Question: For the purpose of testing the parallel for loop in OpenCV, I created the following code, which just takes a matrix and does some manipulations and outputs another matrix. The parallel code is supposed to give the same results as given by the serial code. However, it is not the case.
Before compiling the code, . (Otherwise the parallelization will not be taken into account and will be treated as serial code, thus you'll obviously obtain the same results.)
'''
#include <opencv2/core/core.hpp>
#include "opencv2/highgui.hpp"
#include "opencv2/imgproc.hpp"
#include <iostream>
using namespace cv;
using namespace std;
class Parallel_process : public cv::ParallelLoopBody
{
private:
const Mat& im;
Mat& out;
int r;
public:
Parallel_process(const Mat& inputIm, int radius, Mat& outputIm)
: im(inputIm), out(outputIm), r(radius){}
virtual void operator()(const cv::Range& range) const
{
//cout << "start=" << range.start<< " end=" << range.end<<endl;
//cout << endl;
for(int y = range.start; y < range.end; y++)
{
//cout << " " << y;
for(int x=0; x< im.cols - r; x++)
{
out(Rect(x,y,r,r)) = im(Rect(x,y,r,r))*im(Rect(x,y,r,r));
//cout<<im(Rect(x,y,r,r))<<endl;
}
}
}
};
int main(int , char** )
{
double start, timeSec;
int n = 5, r = 2;
/// Define a matrix
Mat M = Mat(n, n, CV_32F);
//randu(M, 0, 1);
for(int y=0; y< M.rows; y++)
{
for(int x=0; x< M.cols; x++)
{
M.at<float>(x,y) = abs(x-y);
}
}
//cout<<M<<endl;
Mat M1 = M.clone();
Mat M2 = M.clone();
/// Serial loop
start = (double)getTickCount();
for(int y=0; y< M1.rows - r; y++)
{
for(int x=0; x< M1.cols - r; x++)
{
M1(Rect(x,y,r,r)) = M(Rect(x,y,r,r))*M(Rect(x,y,r,r));
}
}
timeSec = (getTickCount() - start) / getTickFrequency();
cout << "Non parallel time: " << timeSec << "s" << endl;
//cout<<M1<<endl;
/// Parallel loop
start = (double)getTickCount();
parallel_for_(Range(0,(int)M2.rows-r), Parallel_process(M,r,M2));
timeSec = (getTickCount() - start) / getTickFrequency();
cout << "Parallel time: " << timeSec << "s" << endl;
//cout<<M2<<endl;
/// Check the results
cout << "Check: norm(M1-M2)=" << norm(M1-M2) << endl;
return 0;
}
'''
By executing the obtained binary, I got very random results (even with the same binary, i.e. compiled once but executed several times).
Hope somebody can help to figure it out. Thanks in advance.

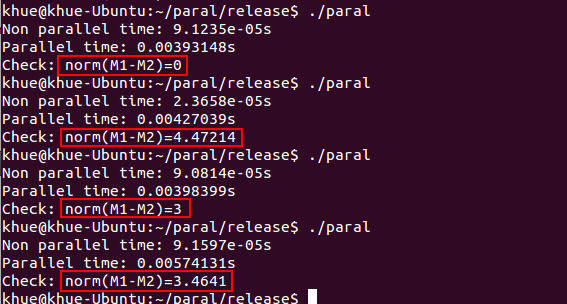
Answer: I guess there is an overlap in the out matrix when you compute the results:
out(Rect(x,y,r,r)) overlaps out(Rect(x+,y+1,r,r)) for r > 1. So in the sequential execution, the last computed results following your sequential scan of the image are always stored in the output matrix, while in the parallel computation, the scan of the image is not sequential anymore, so so threads might overwrite other thread results